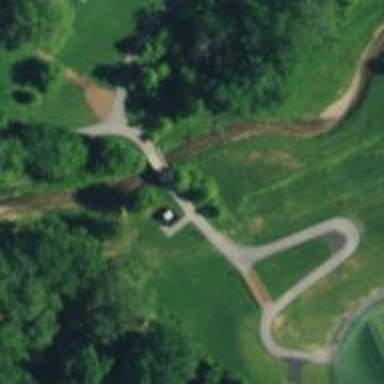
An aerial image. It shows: Path leading to bridge.